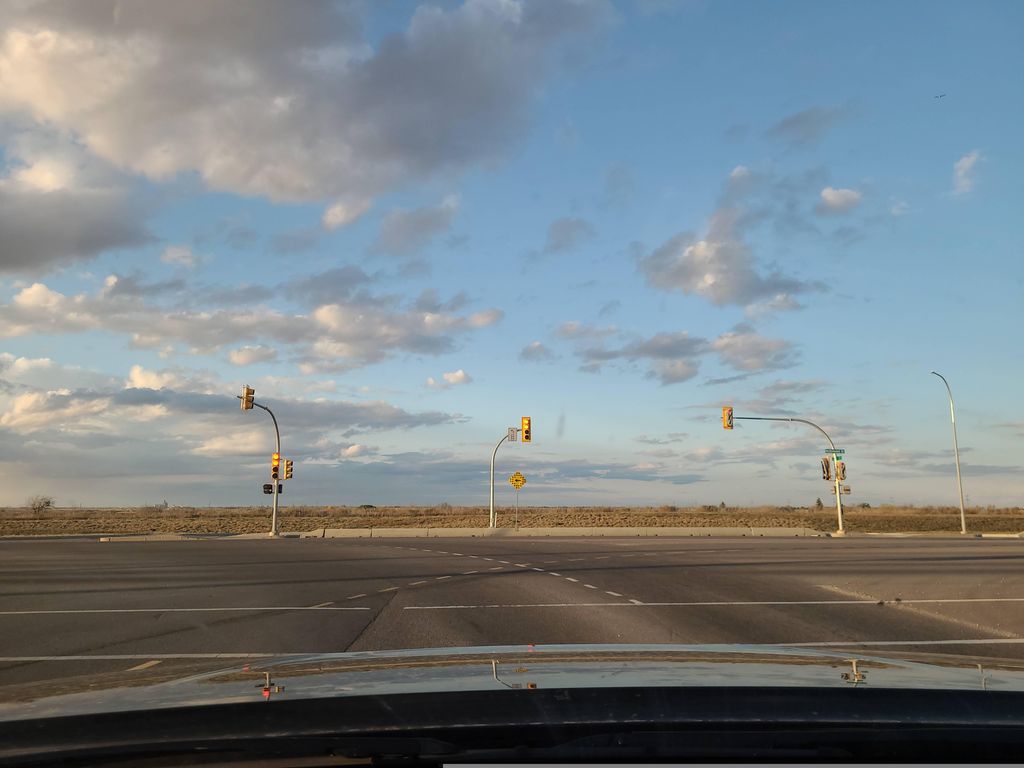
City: saskatoon